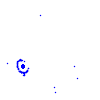
Particle: electron